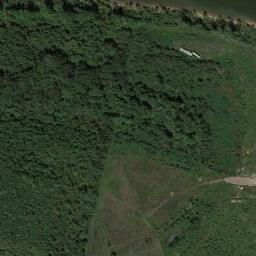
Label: meadow